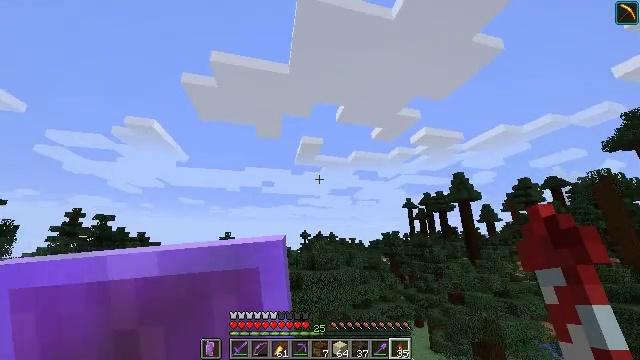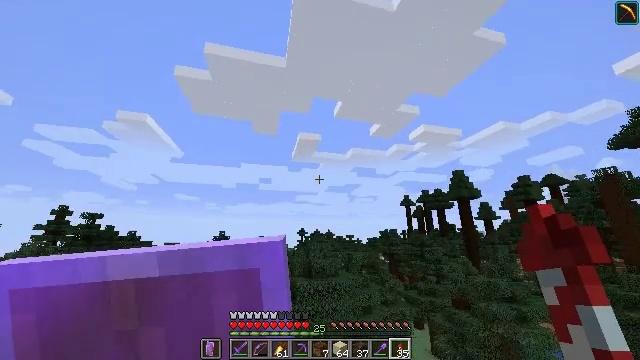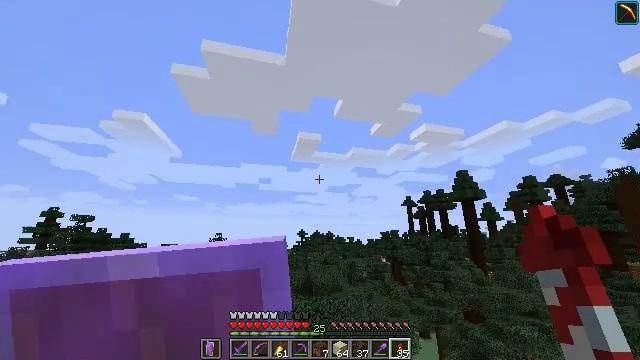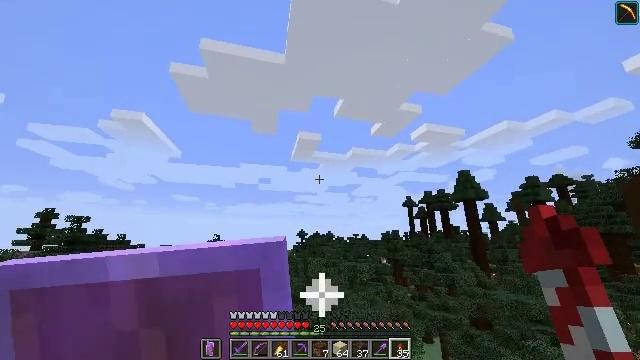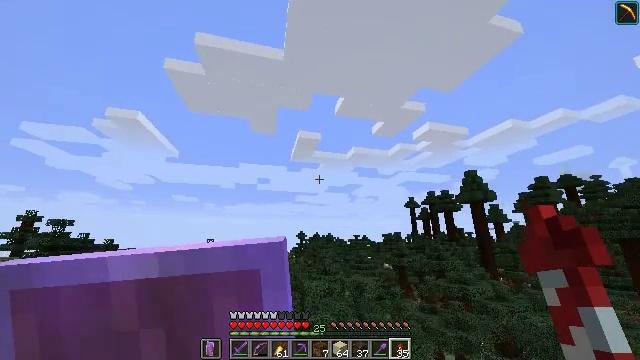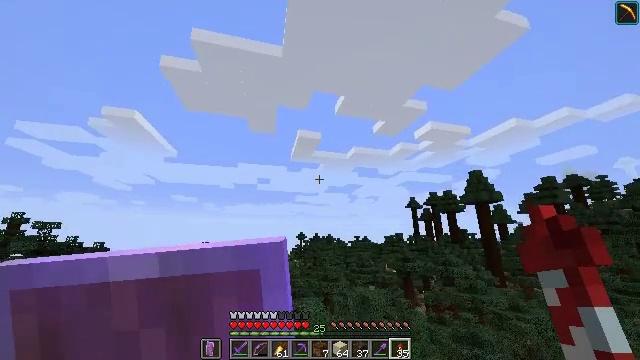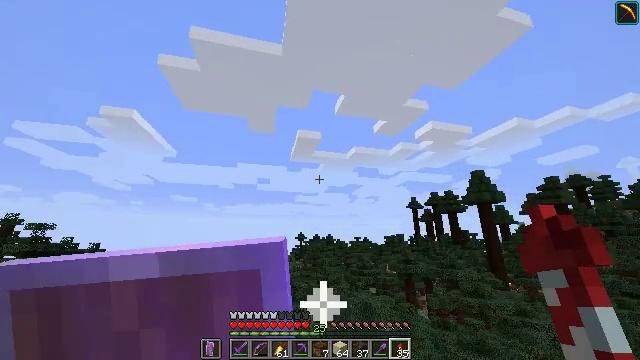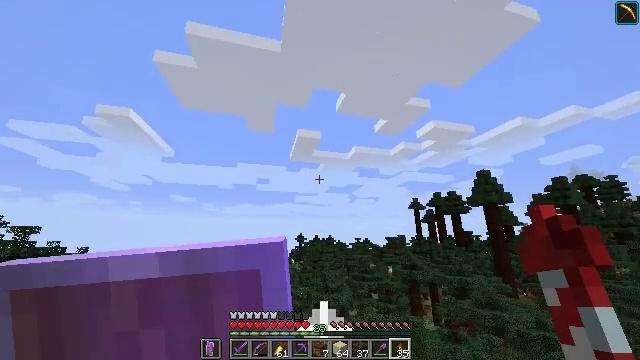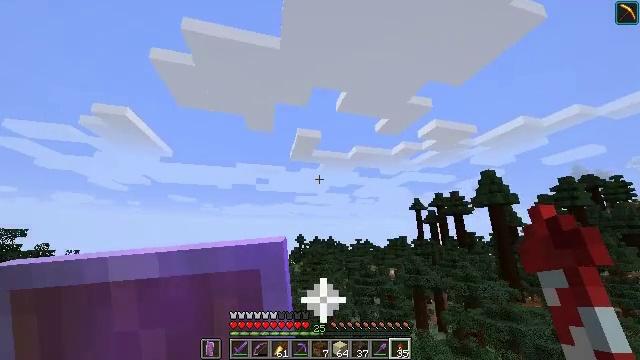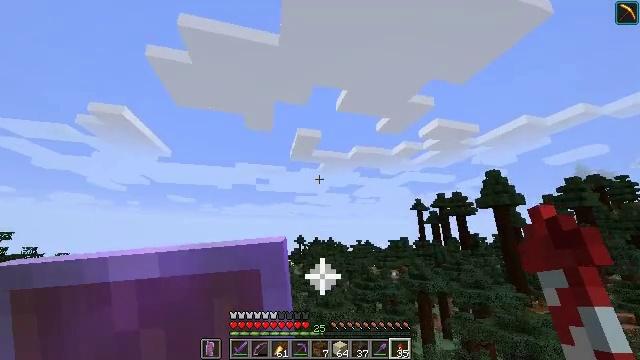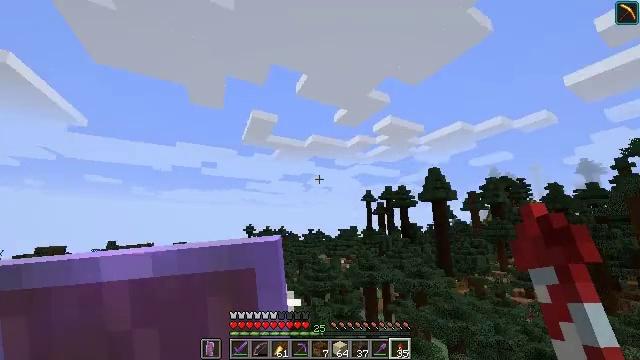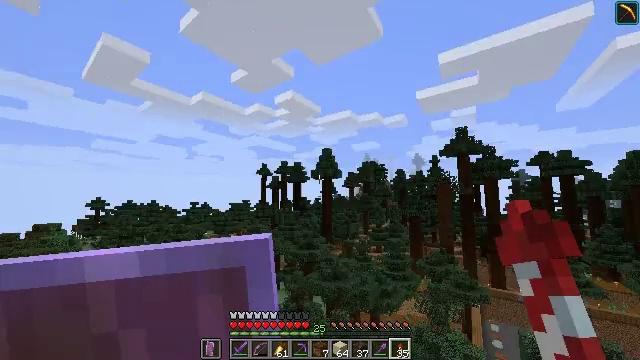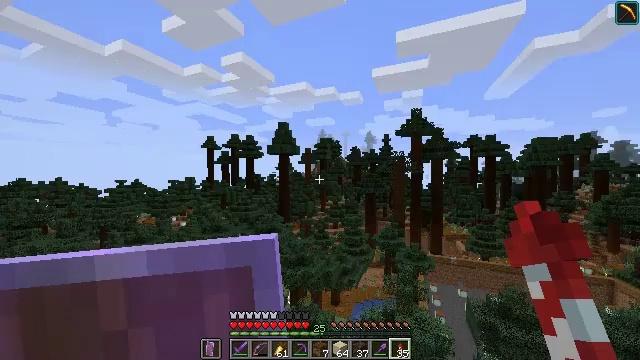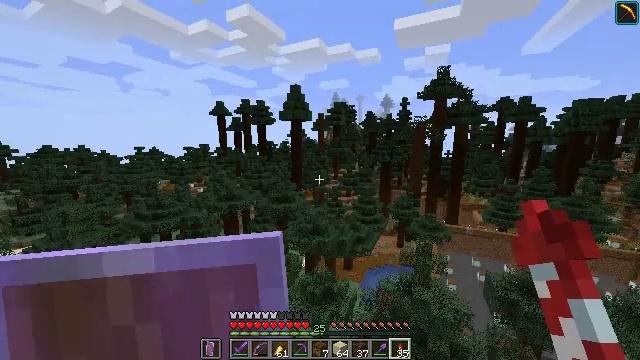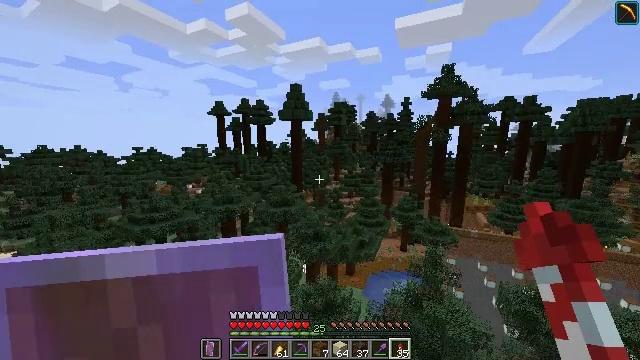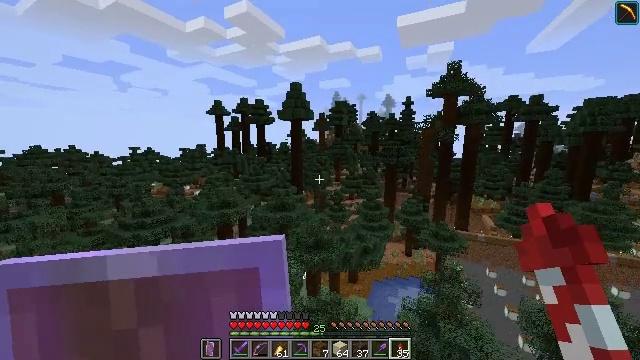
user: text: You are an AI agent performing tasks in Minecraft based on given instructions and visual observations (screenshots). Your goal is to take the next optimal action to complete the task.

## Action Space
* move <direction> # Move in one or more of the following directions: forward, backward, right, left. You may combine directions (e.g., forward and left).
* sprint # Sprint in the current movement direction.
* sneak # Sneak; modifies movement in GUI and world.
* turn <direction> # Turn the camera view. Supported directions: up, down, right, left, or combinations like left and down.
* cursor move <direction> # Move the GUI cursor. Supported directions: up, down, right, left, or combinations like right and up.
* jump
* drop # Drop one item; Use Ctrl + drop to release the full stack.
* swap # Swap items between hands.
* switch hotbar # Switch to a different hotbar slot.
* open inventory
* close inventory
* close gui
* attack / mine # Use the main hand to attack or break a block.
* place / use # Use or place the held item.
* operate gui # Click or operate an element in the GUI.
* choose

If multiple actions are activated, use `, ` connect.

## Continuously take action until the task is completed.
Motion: motion action
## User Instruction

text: Craft brown dye using cocoa beans.
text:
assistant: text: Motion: move forward, sprint
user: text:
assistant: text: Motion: move forward, sprint
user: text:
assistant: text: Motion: move forward, sprint
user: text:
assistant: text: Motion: move forward, sprint
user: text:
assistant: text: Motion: move forward, sprint
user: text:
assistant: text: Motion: move forward, sprint
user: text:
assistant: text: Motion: move forward, sprint
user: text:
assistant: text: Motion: move forward, sprint
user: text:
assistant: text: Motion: move forward, sprint
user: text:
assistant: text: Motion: move forward, sprint, turn right and down
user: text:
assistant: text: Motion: move forward, sprint, turn right and down
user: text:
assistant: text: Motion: move forward, sprint, turn right and down
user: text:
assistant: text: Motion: move forward, sprint, turn left and down
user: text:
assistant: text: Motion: move forward, sprint
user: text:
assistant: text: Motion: move forward, sprint
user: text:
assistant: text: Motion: move forward, sprint
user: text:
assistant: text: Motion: move forward, sprint
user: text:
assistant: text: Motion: move forward, sprint
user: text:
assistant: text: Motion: move forward, sprint
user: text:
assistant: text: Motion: move forward, sprint, turn left and down
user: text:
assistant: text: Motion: move forward, sprint, turn up
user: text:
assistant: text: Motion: move forward, sprint, turn left
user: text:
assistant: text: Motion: move forward, sprint, turn left
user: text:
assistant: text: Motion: move forward, sprint, turn right
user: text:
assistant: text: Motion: move forward, sprint, turn right and up
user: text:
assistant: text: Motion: move forward, sprint, turn right and up
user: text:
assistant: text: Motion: move forward, sprint, turn right
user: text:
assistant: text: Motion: turn right and down
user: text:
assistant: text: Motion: turn right
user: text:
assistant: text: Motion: no_op